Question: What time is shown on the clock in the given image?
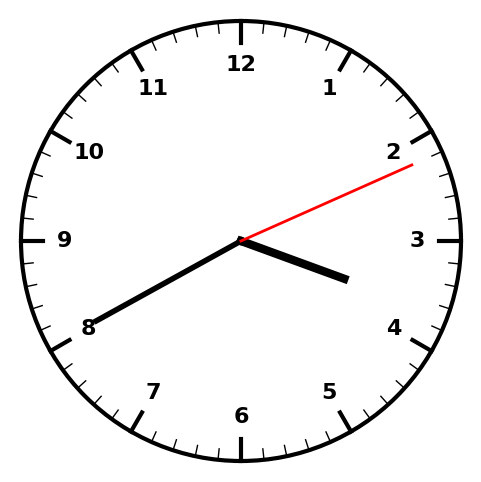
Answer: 03:40:11